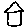
Label: house